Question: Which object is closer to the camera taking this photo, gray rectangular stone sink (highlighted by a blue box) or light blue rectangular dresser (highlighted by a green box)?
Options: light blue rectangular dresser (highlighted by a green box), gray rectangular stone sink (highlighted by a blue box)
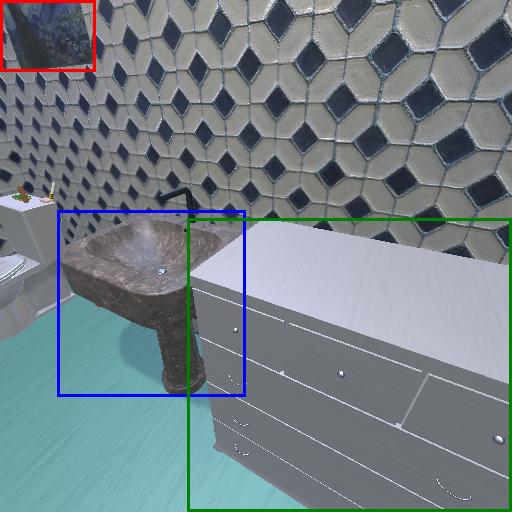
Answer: light blue rectangular dresser (highlighted by a green box)